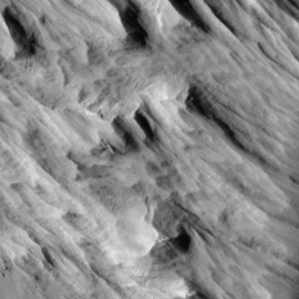
Label: non_frost